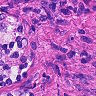
Metastatic tissue present: no